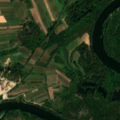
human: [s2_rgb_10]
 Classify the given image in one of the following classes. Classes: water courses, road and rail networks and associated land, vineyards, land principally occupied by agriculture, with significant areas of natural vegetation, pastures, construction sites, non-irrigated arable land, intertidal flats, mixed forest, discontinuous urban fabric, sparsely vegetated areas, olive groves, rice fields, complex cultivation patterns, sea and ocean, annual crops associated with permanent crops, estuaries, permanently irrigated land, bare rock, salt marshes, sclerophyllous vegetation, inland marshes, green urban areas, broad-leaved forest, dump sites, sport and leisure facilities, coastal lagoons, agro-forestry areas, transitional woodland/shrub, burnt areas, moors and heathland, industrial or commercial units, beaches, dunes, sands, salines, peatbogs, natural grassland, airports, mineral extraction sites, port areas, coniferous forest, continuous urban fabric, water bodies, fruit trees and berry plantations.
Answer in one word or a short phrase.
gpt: non-irrigated arable land, land principally occupied by agriculture, with significant areas of natural vegetation, broad-leaved forest, transitional woodland/shrub, water courses